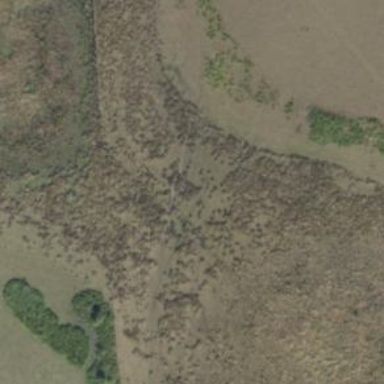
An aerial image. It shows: Marshy wetland area.